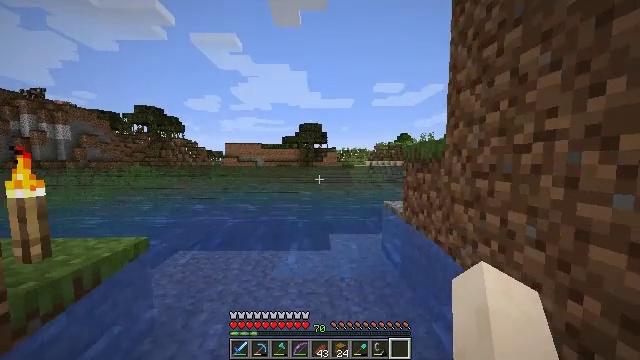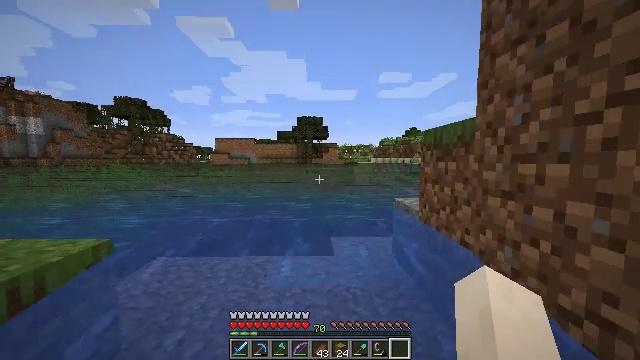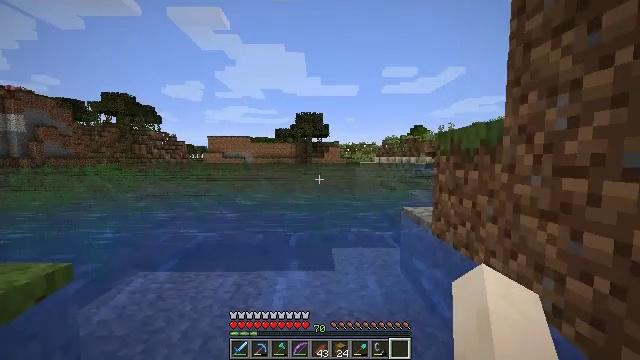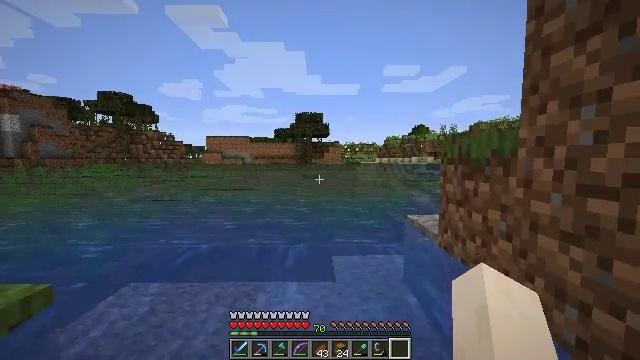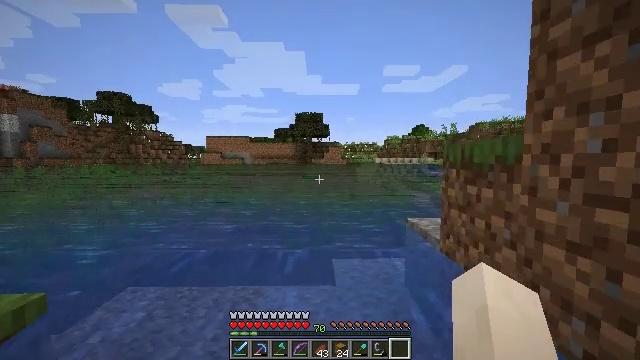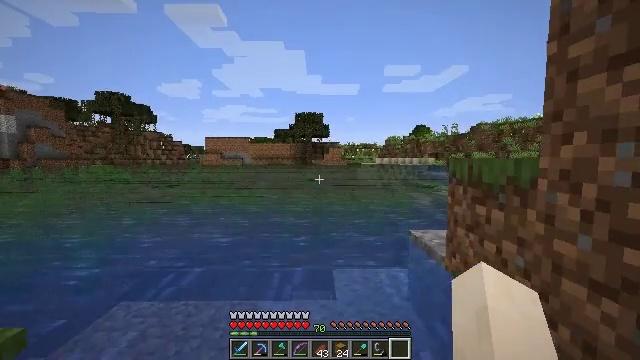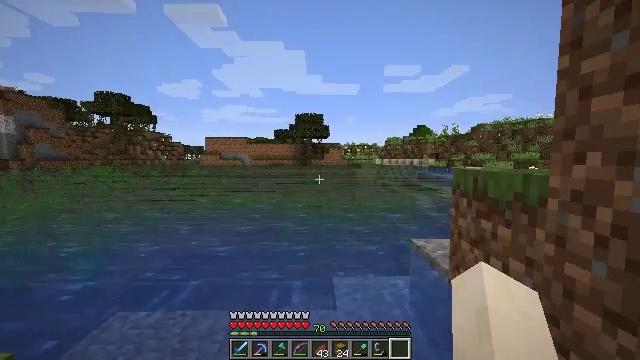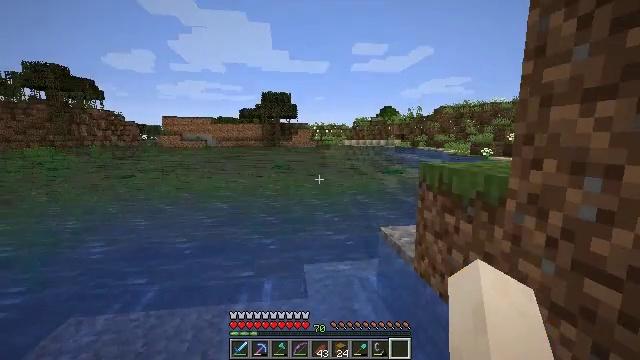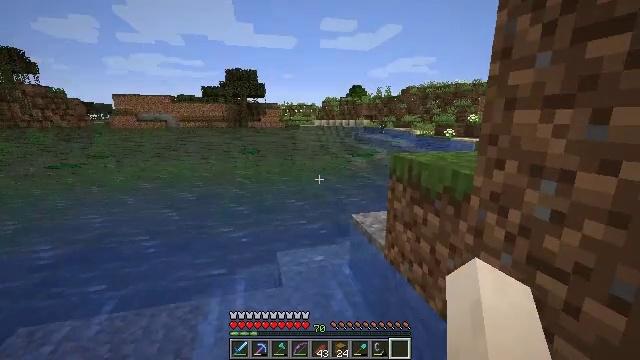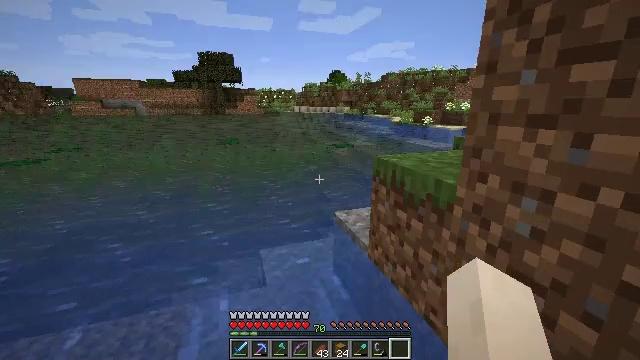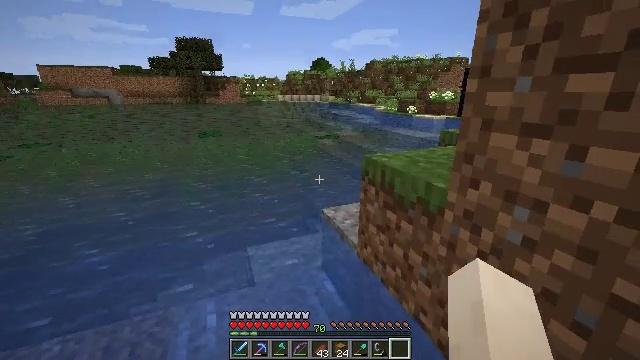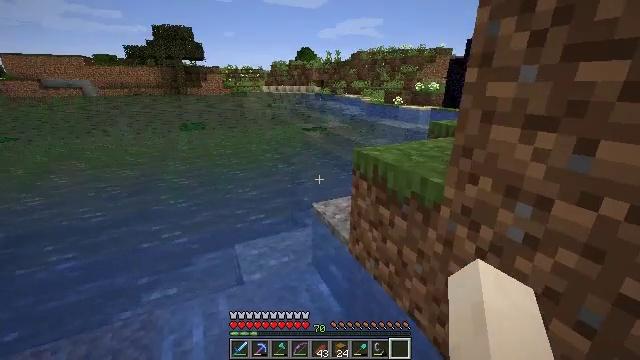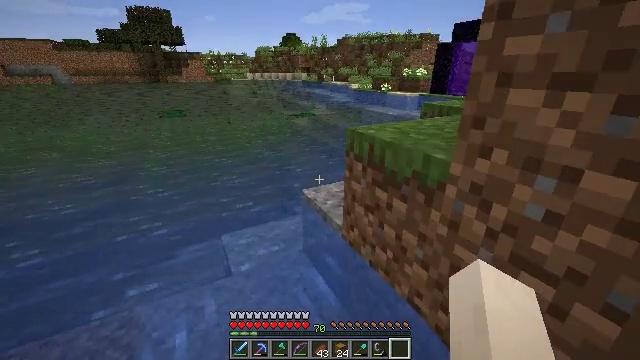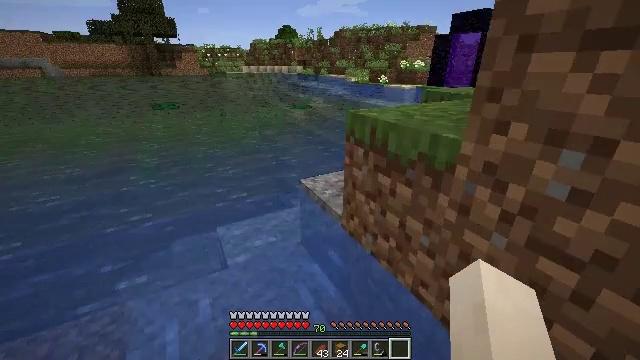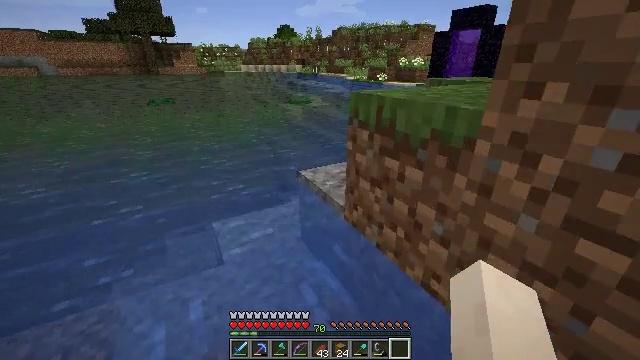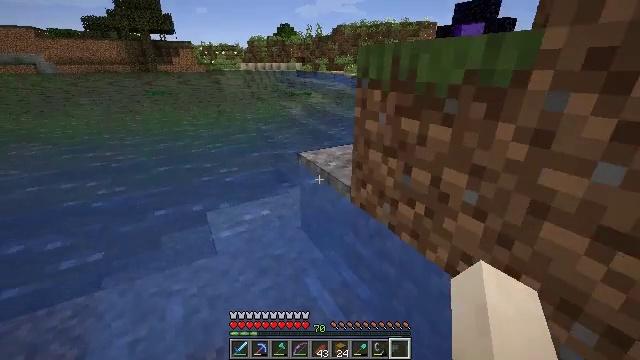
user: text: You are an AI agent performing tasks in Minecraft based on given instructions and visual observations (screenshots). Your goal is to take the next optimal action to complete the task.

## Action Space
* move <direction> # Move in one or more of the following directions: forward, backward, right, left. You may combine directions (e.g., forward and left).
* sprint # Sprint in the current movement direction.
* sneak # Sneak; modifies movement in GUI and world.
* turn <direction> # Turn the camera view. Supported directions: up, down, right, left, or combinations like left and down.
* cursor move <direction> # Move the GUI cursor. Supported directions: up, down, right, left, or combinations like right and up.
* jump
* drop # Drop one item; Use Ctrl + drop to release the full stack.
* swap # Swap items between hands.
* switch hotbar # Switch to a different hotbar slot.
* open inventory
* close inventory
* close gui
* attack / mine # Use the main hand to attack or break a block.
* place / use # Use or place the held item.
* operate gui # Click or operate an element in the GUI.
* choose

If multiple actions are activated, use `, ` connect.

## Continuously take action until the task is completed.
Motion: motion action
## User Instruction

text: Mine a chest to move it.
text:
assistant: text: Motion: move forward, jump
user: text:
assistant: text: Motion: move forward, jump
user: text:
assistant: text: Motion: move forward, jump
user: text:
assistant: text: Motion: move forward, jump
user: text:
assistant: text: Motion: move forward, jump
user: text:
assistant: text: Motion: move forward, jump
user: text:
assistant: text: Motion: move forward, turn right and down, jump
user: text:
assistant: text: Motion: move forward, turn right and down, jump
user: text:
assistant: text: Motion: move forward, turn right and down, jump
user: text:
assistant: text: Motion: move forward, turn right and down, jump
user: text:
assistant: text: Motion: move forward, turn right and down, jump
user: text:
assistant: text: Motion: move forward, turn right and down, jump
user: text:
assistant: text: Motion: move forward, turn down, jump
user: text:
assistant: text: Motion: move forward, jump
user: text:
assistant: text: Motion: move forward, jump
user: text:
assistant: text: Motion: move forward, jump
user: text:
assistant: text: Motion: move forward, jump
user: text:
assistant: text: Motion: move forward, jump
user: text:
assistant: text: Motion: move forward, jump
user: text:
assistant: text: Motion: move forward, jump
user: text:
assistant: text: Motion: move forward, jump
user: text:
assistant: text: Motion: move forward, jump
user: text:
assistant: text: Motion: move forward, jump
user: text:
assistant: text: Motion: move forward, jump
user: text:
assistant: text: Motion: move forward, jump
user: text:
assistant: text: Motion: move forward, sprint, jump
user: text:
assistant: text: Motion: move forward, sprint, jump
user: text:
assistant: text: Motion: move forward, sprint, jump
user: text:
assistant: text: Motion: move forward, sprint, jump
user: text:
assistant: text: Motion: move forward, sprint, jump